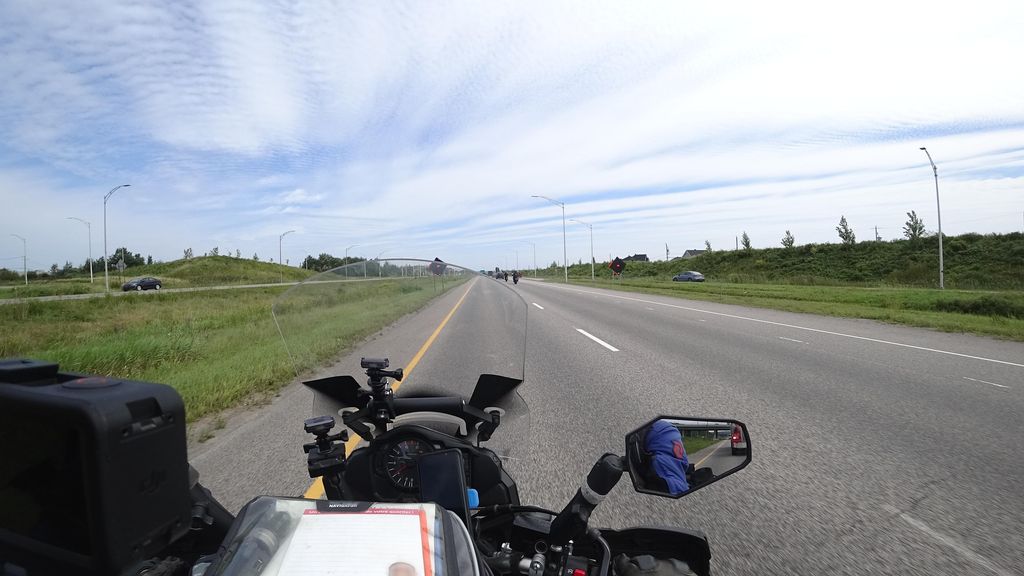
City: quebec_city